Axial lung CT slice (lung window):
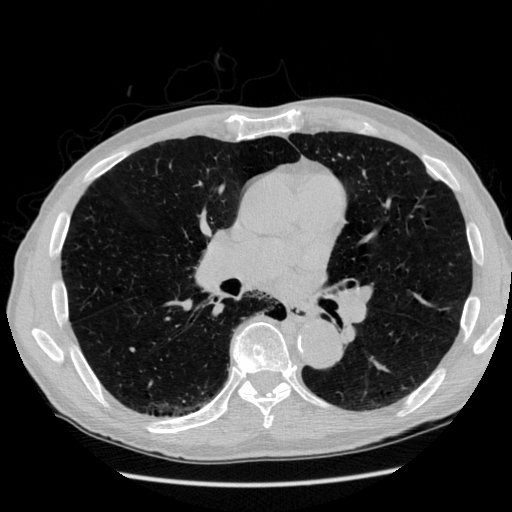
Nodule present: no